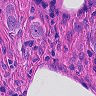
Metastatic tissue present: yes